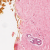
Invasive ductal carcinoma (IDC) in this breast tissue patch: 0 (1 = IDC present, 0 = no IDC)